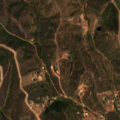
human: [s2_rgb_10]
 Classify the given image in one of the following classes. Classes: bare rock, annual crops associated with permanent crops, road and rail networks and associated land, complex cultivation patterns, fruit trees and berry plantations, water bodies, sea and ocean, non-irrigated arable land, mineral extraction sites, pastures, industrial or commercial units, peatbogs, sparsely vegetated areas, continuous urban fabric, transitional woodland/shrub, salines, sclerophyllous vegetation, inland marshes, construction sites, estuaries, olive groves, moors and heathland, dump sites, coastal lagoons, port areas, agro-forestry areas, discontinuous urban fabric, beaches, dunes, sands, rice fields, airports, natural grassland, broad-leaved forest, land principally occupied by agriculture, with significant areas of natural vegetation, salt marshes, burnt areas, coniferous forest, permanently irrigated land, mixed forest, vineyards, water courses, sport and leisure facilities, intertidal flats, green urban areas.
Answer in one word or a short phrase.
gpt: annual crops associated with permanent crops, transitional woodland/shrub